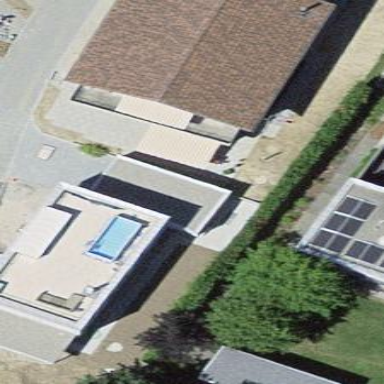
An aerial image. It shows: Residential building.